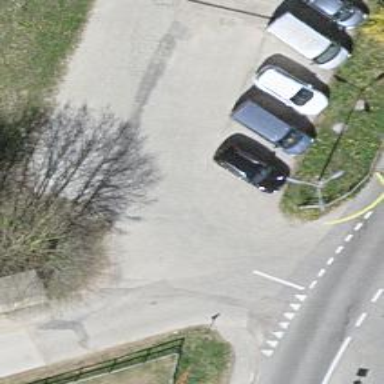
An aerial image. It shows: Road serving as parking aisle.